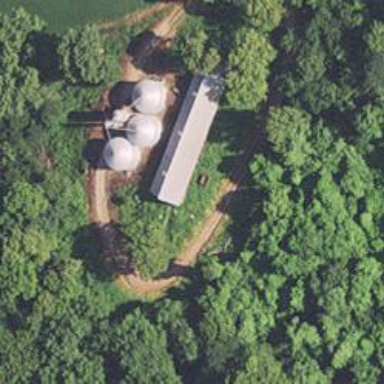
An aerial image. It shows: Silo.